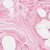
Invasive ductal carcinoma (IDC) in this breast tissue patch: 0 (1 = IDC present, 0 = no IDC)